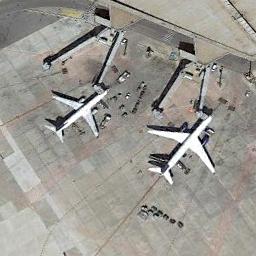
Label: airplane